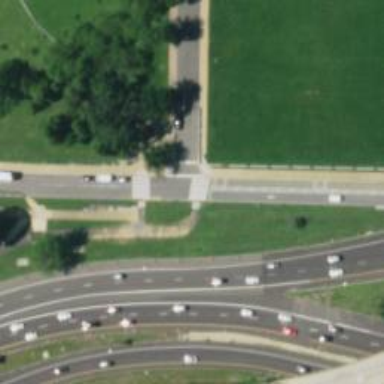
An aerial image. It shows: Marked crossing on footway with nearby cycle track.